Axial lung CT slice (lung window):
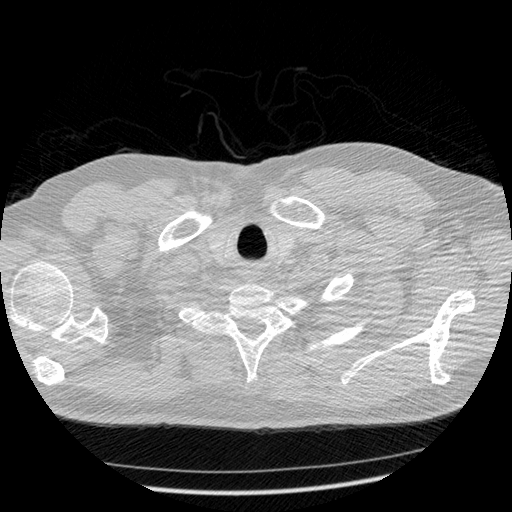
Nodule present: no